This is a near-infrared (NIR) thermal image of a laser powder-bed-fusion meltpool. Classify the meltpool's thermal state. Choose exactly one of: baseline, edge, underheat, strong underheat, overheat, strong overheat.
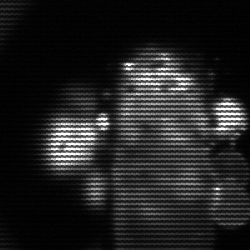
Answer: strong underheat